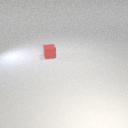
small red rubber cube